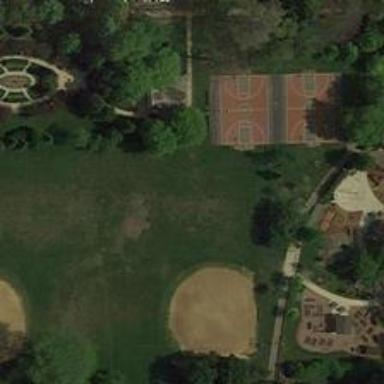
A large area of grassland includes several basketball courts, baseball fields and some decorations .